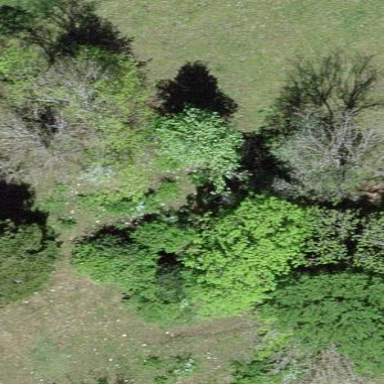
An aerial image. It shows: Forest area.